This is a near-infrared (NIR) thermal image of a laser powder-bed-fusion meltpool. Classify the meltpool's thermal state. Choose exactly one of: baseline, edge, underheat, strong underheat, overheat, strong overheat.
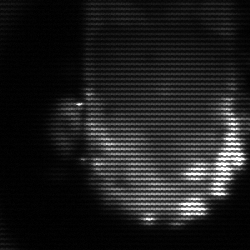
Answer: baseline